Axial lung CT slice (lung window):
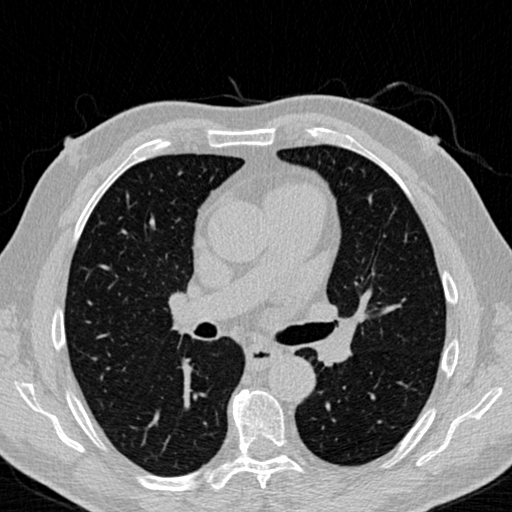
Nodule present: no